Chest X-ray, AP view. Patient: 24 years old, sex M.
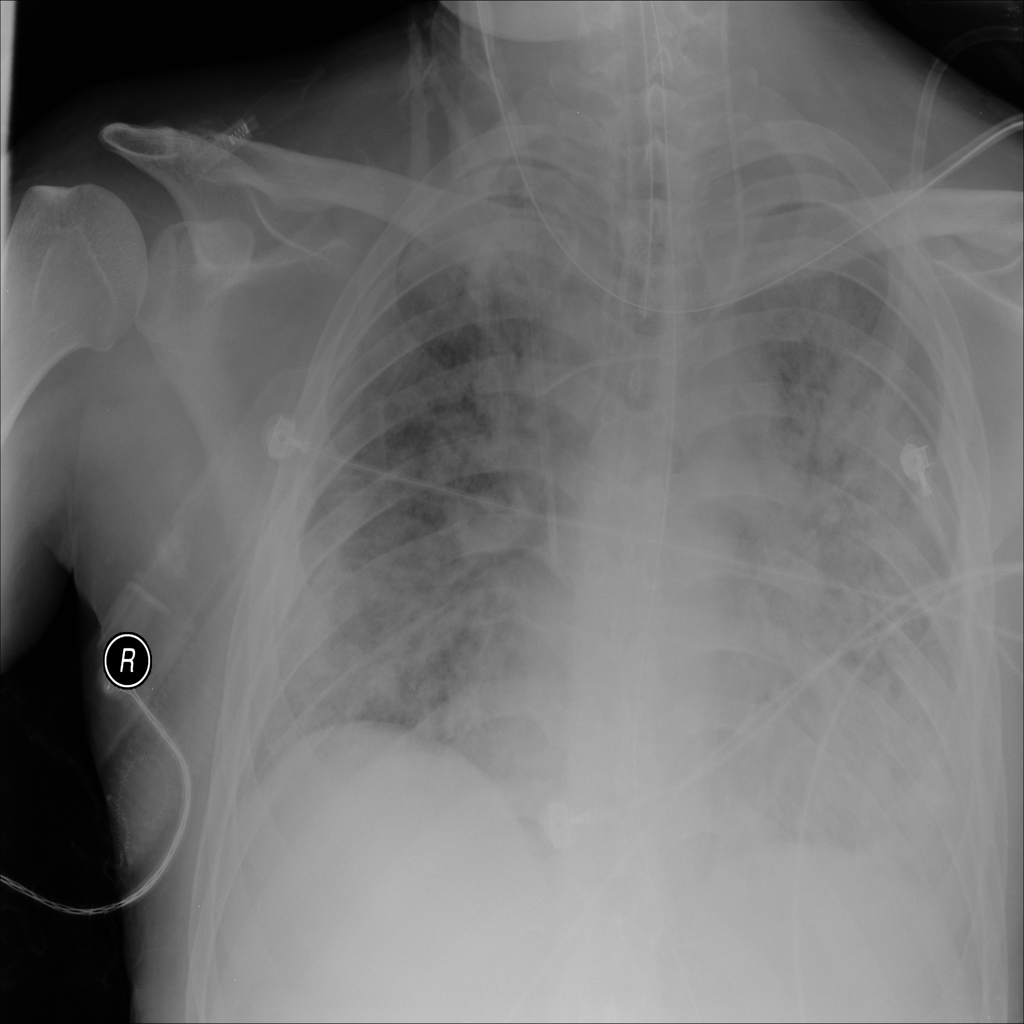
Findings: No Finding